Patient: sex M, age 75
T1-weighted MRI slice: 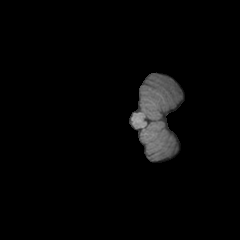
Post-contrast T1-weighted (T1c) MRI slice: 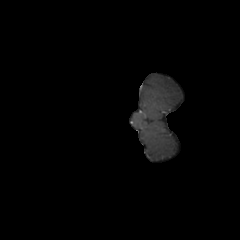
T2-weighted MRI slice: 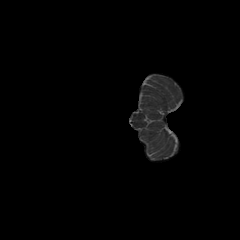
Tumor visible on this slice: no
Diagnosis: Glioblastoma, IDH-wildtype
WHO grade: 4